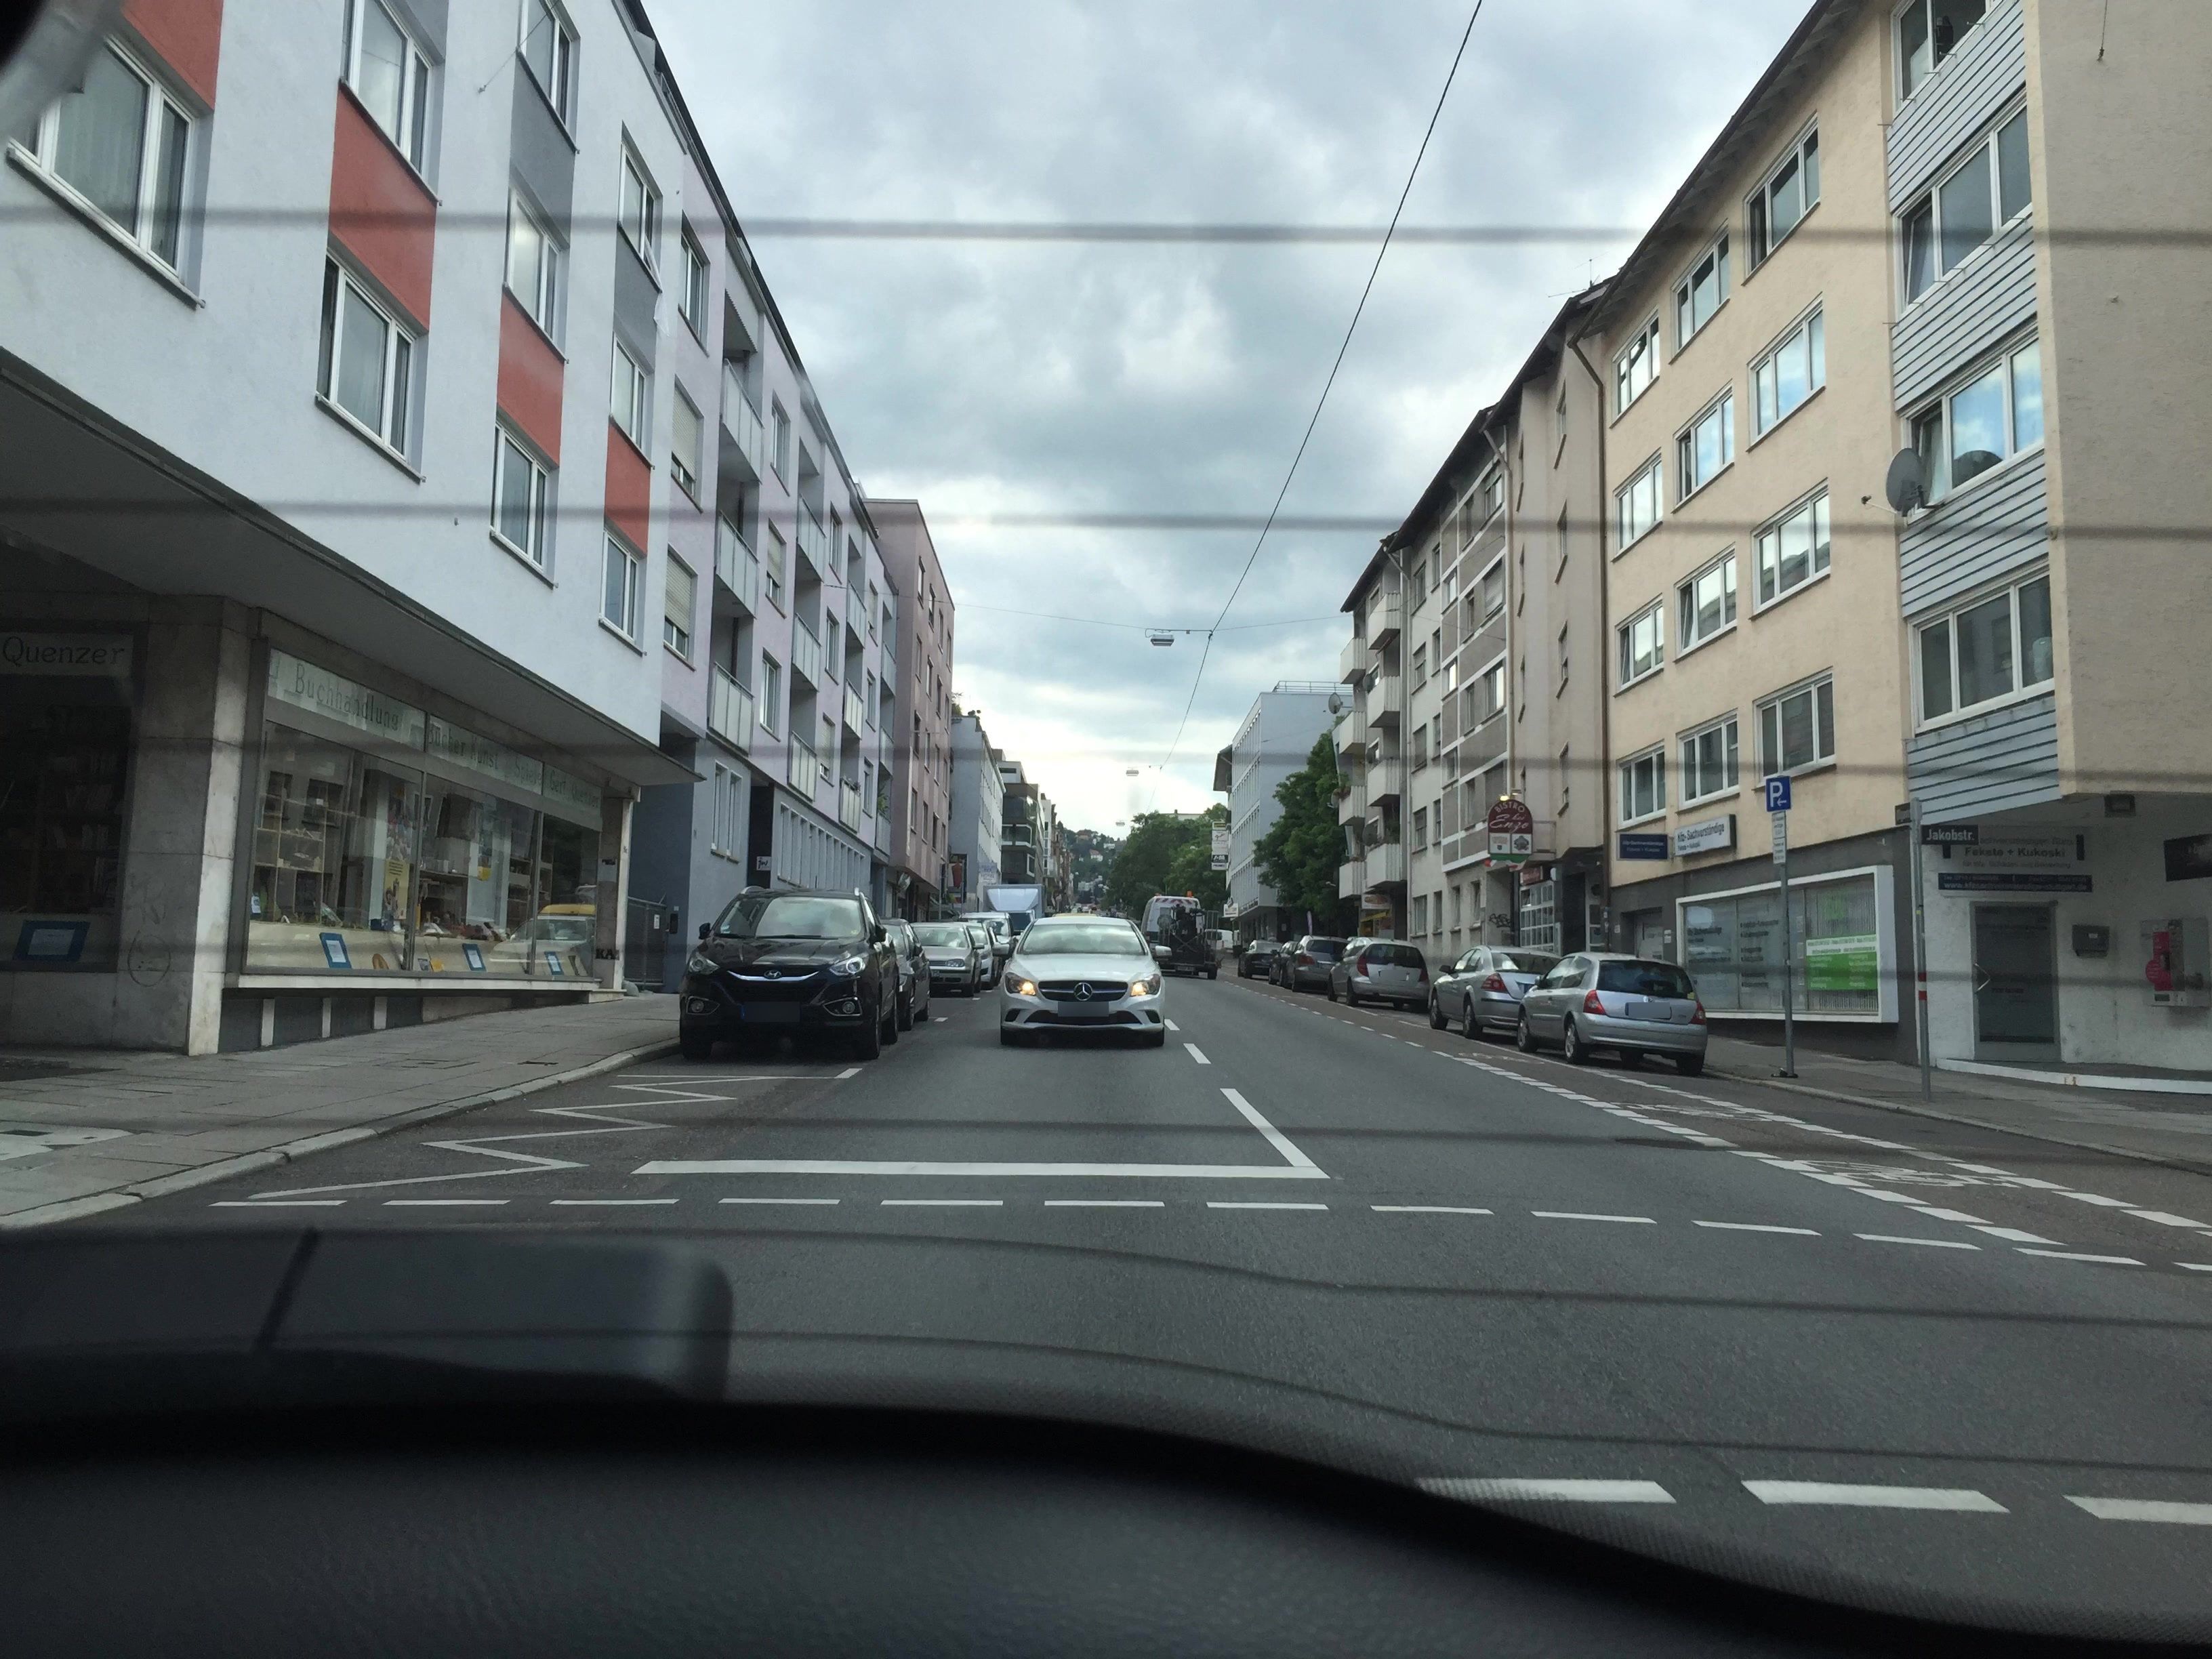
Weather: cloudy
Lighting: day
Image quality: good
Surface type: driving surface
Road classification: steps, path, footway
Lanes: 2
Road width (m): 11.5
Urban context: urban centre
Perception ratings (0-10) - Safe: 5.33, Lively: 8.67, Beautiful: 4.58, Boring: 3.47, Depressing: 1.48, Wealthy: 2.32